Question: Below is my code in C#, if you look at the attached output, the '' method is invoked but the output does not really remove the spaces in the sentence, i cant figure out why? Any help regarding this would be appreciated. Thanks !

'''
//using delegates for multicasting
using System;
//declare a delegate type
delegate void StrMod(ref string str);
class StringFunctions
{
static void ReplaceSpaces(ref string str)
{
Console.WriteLine("Replacing");
str = str.Replace(' ', '-');
}
static void RemoveSpaces(ref string a)
{
string temp = "";
Console.WriteLine("Removing spaces");
for (int i = 0; i < a.Length; i++)
if (a[i] != ' ') temp += a[i];
a = temp;
}
static void Reverse(ref string str)
{
string temp = "";
Console.WriteLine("Reversing");
for (int j = 0, i = str.Length - 1; i >= 0; i--, j++)
temp += str[i];
str = temp;
}
public static void Main()
{
//construct the delegates
StrMod strOp;
StrMod replace = ReplaceSpaces;
StrMod remove = RemoveSpaces;
StrMod reverse = Reverse;
string str = "this is a test";
//setting the multicast
strOp = replace;
strOp += reverse;
//invoke the multicast
strOp(ref str);
Console.WriteLine("Resultant string : " + str);
Console.WriteLine();
strOp -= reverse;
strOp += remove;
str = "This is a test"; //reset
strOp(ref str);
Console.WriteLine("Resultant string : " + str);
Console.WriteLine();
}
}
'''
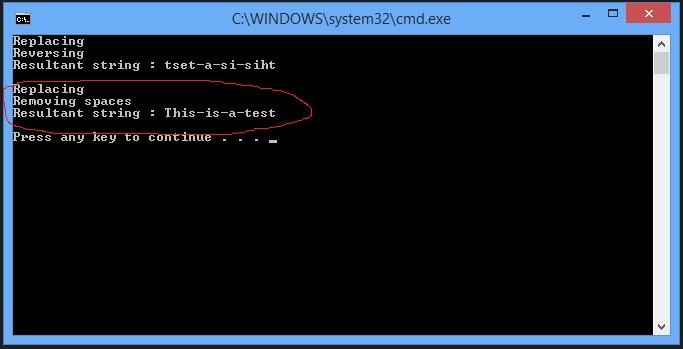
Answer: In your final operation you call both 'ReplaceSpaces' and 'RemoveSpaces' with your multicast delegate. 'ReplaceSpaces' is happening first so 'RemoveSpaces' has no work to do.
Turn your "Remove Spaces" function in to a "Remove Dashes" function and it should work like you are expecting.
: One Gotcha you may need to be aware of, I don't think the order of execution is guaranteed in multicast delegates. If you are doing things that rely on previous delegates executing first the order of execution may change in unexpected ways as items are added and removed from the multicast delegate.
EDIT2: <URL> This is what I get for not double checking before posting.